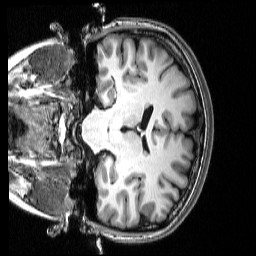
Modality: T1w
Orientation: coronal
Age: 23
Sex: female
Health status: healthy
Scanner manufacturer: siemens
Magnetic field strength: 3 T
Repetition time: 2.53 s
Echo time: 0.00339 s